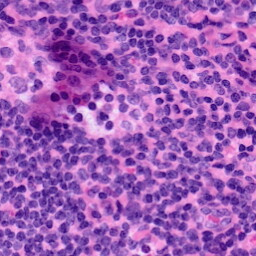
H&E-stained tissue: LymphNode